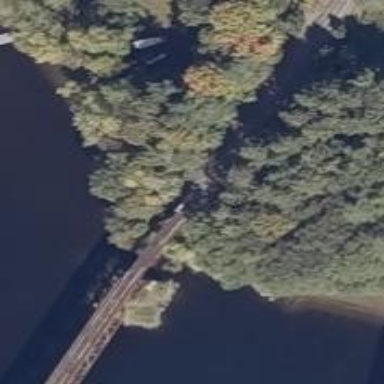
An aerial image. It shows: Truss bridge that crosses disused railway.